Question: I have a MovieClip which contains 4 Buttons:

When the user mouses out of the container, it should disappear:
'''
this.resolutions.addEventListener(MouseEvent.MOUSE_OUT, this.resolutionsClose);
'''
When the user mouses out of any of the 4 Buttons, the event bubbles up to the container. This is not the expected behavior. How do I stop this propagation when none of the 4 Buttons have mouse out handlers?
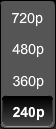
Answer: Listen for the MouseEvent.ROLL_OUT event on the container.